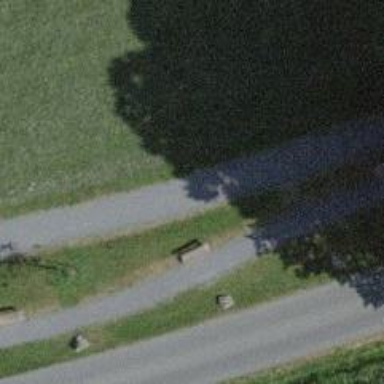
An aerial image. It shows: Bench for seating.